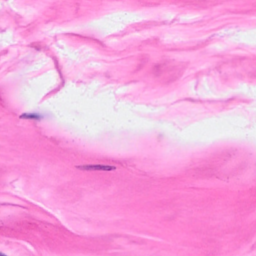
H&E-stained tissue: Breast